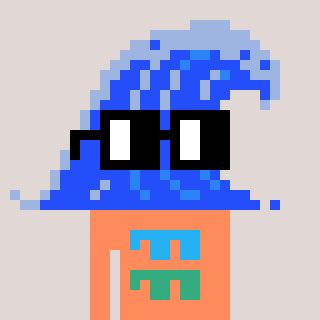
a pixel art character with square black glasses, a wave-shaped head and a peachy-colored body on a warm background